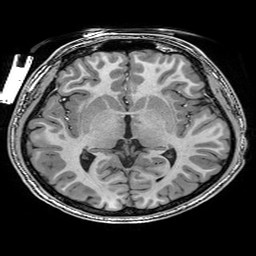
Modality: T1w
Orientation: coronal
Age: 21
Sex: male
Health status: healthy